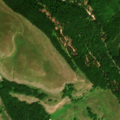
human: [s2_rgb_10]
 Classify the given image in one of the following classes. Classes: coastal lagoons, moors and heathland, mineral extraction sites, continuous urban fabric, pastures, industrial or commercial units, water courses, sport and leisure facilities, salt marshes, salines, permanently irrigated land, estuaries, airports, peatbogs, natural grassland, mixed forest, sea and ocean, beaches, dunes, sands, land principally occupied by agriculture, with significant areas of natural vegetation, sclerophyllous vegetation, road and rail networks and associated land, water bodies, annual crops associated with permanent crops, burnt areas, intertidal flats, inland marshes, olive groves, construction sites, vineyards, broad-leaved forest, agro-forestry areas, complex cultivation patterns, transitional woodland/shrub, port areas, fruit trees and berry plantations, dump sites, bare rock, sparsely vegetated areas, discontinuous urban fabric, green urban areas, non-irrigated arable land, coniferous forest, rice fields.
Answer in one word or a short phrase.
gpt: broad-leaved forest, natural grassland, transitional woodland/shrub